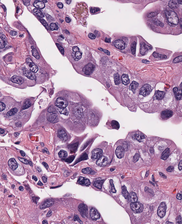
Tumor epithelial tissue: yes
Tumor-associated stroma tissue: yes
Normal tissue: no